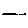
Label: line